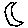
Label: moon